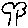
Label: tree